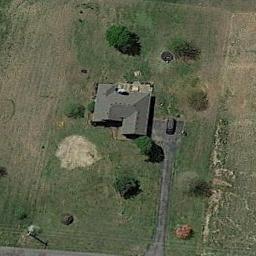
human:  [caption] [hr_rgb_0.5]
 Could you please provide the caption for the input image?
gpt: In a sparse residential area there is a house and several green trees surrounded by open spaces .

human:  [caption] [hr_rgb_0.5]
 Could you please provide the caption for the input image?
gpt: One road is next to the sparse residential .

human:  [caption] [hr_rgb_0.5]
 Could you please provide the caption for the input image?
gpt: The sparse residential is on the grass next to the bare land and a road .

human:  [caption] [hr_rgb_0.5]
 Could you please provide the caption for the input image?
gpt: There are circular swimming pools beside this house .

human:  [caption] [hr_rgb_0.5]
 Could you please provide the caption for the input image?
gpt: A sparse residential area with a gray building on the green meadow .